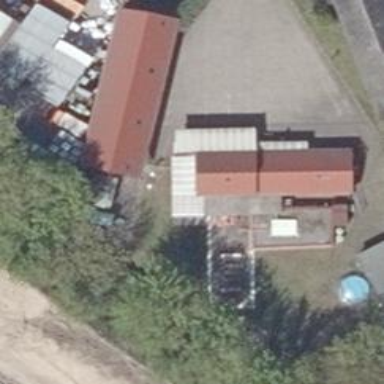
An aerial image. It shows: Fuel station.